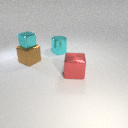
large red metal cube to the right of large brown metal cube